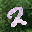
Label: 2